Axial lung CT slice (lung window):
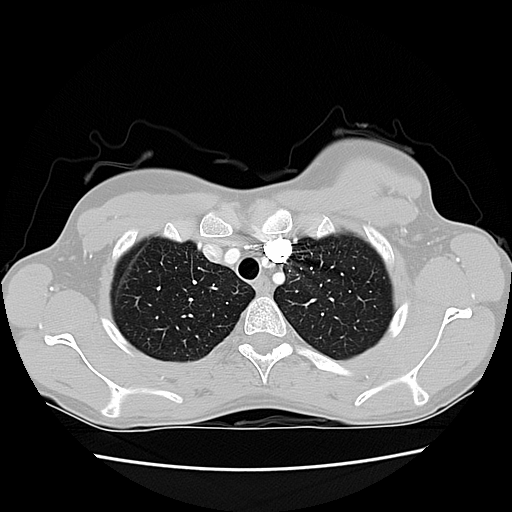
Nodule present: no